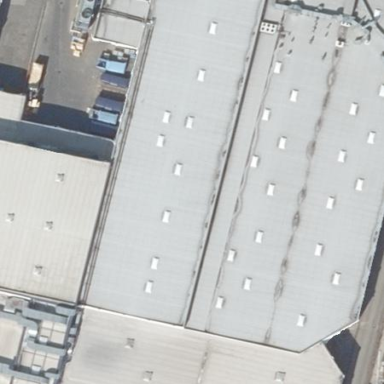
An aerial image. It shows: Industrial building with flat roof.